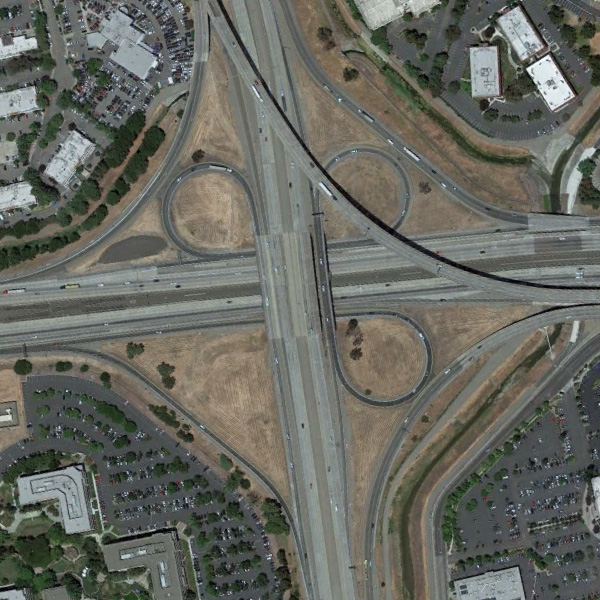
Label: Viaduct